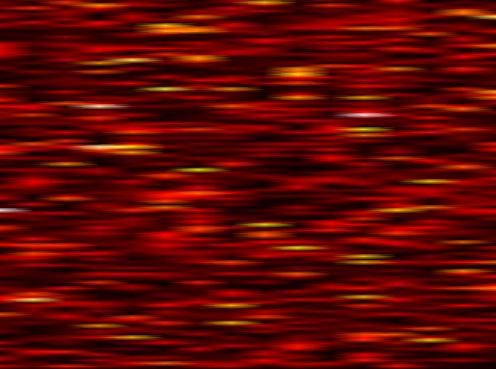
Label: FBMC